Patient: sex M, age 52
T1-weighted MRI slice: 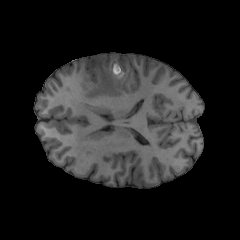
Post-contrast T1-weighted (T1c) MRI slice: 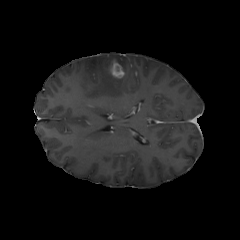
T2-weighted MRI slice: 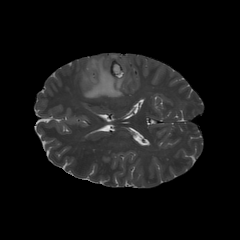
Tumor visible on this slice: yes
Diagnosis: Glioblastoma, IDH-wildtype
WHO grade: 4